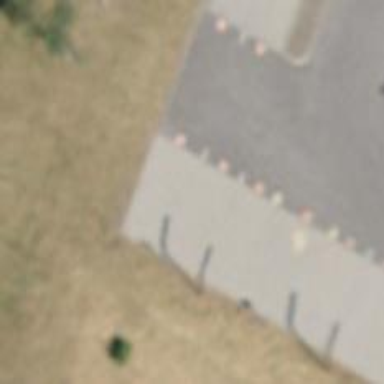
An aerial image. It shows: Road serving as parking aisle.